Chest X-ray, PA view. Patient: 33 years old, sex M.
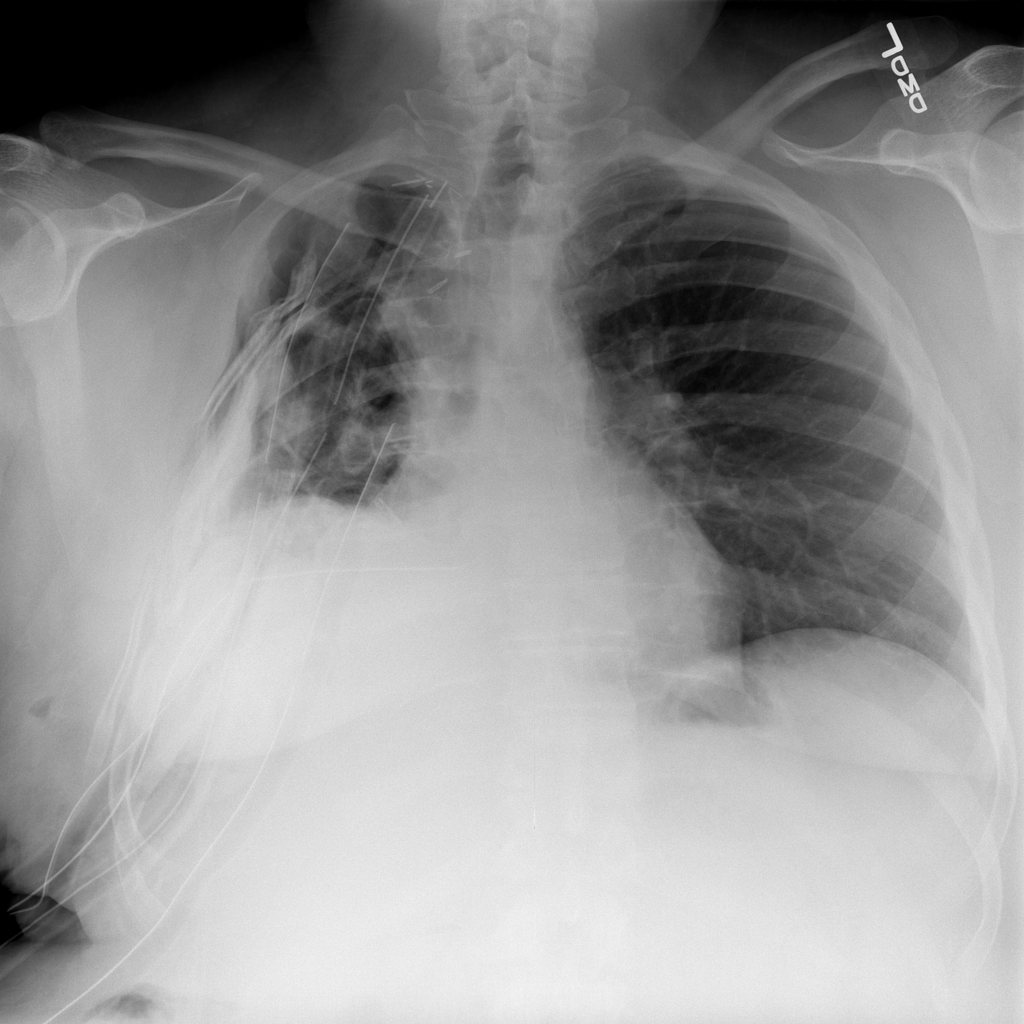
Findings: No Finding